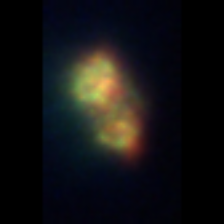
Taxon: Unknown_detritus
Group: Unknown